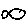
Label: fish